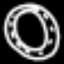
Label: donut